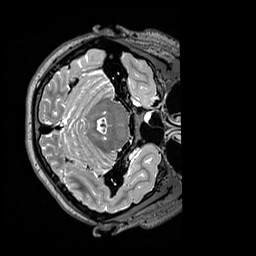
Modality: T2w
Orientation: axial
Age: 20
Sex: female
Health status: healthy
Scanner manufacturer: siemens
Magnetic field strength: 3 T
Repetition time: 3.2 s
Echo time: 0.568 s